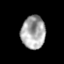
Tissue: prostate
Cell type: T cells
Senescence score: 0.2899
Nuclear area (px): 779
Mean DAPI intensity: 168.795